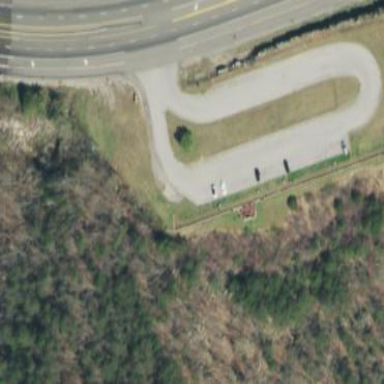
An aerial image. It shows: Rest area along the road.